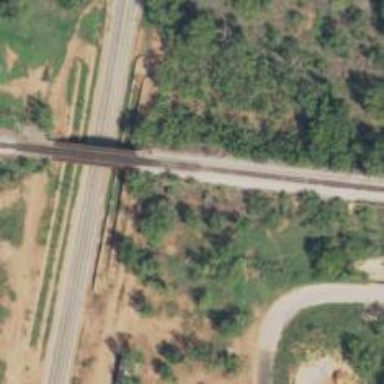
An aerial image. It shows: Railway track.